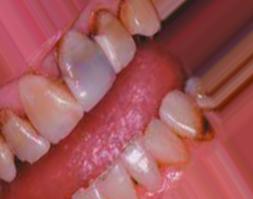
Condition: Tooth Discoloration